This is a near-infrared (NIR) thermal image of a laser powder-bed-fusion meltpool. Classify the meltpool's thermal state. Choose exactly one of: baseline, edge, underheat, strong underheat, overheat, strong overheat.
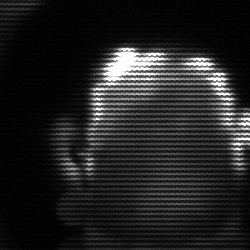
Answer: baseline